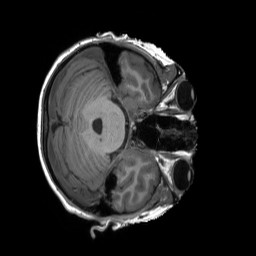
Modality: T1w
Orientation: axial
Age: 29
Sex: female
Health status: healthy
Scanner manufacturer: siemens
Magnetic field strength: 3 T
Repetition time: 2.3 s
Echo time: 0.00229 s